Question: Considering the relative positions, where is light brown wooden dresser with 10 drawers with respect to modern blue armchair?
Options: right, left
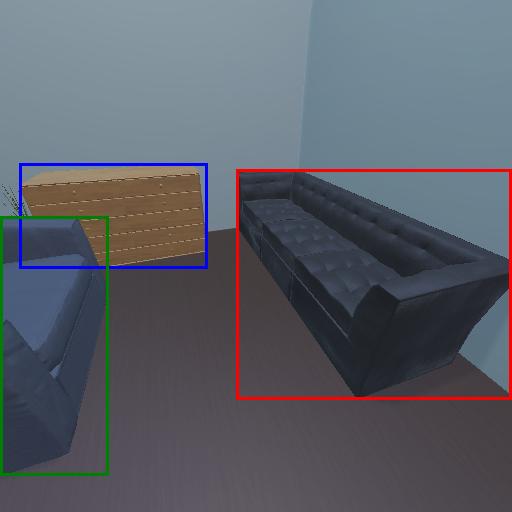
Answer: right